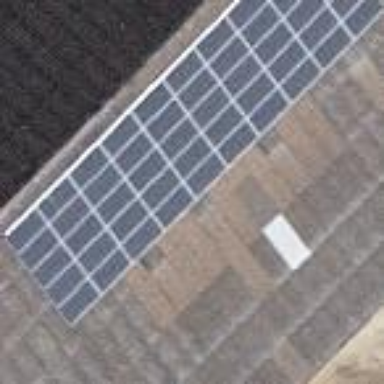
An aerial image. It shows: Solar power generator with photovoltaic panels.